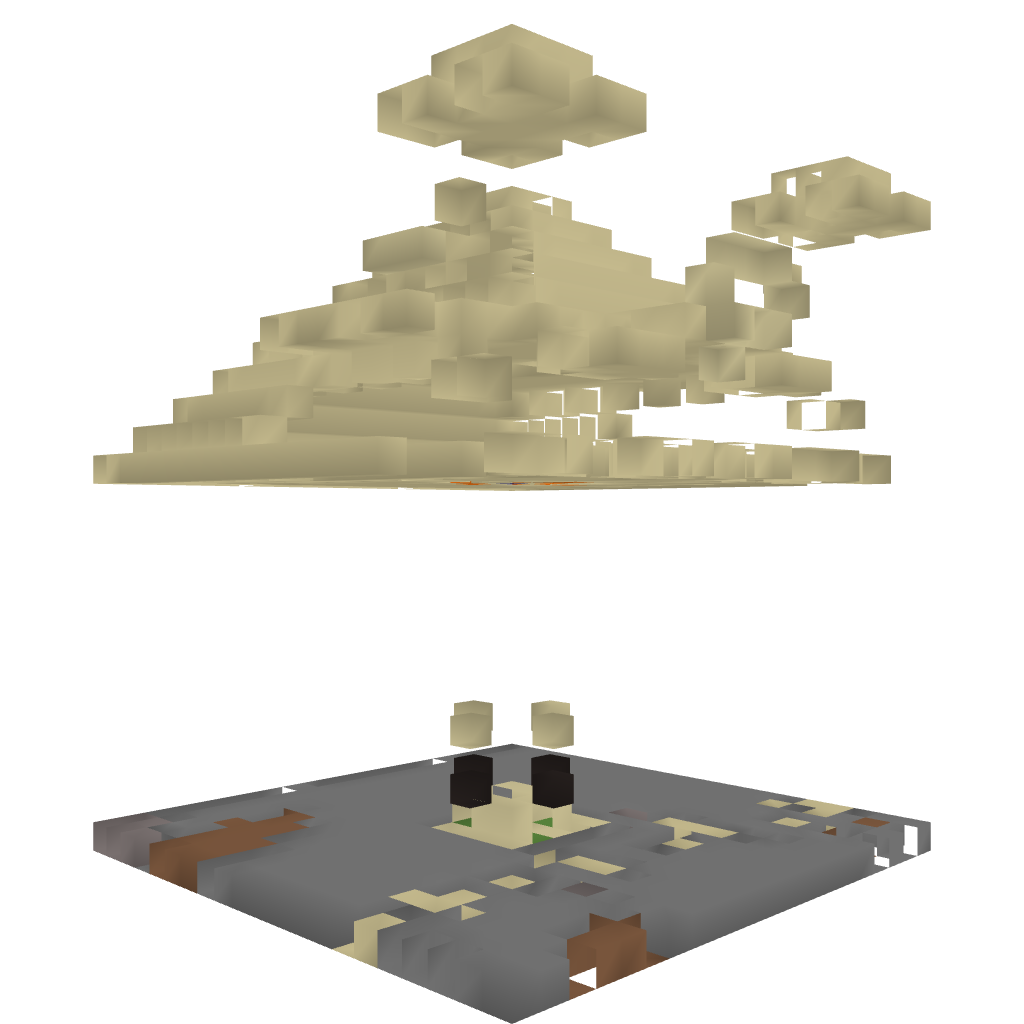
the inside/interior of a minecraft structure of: Default desert temple